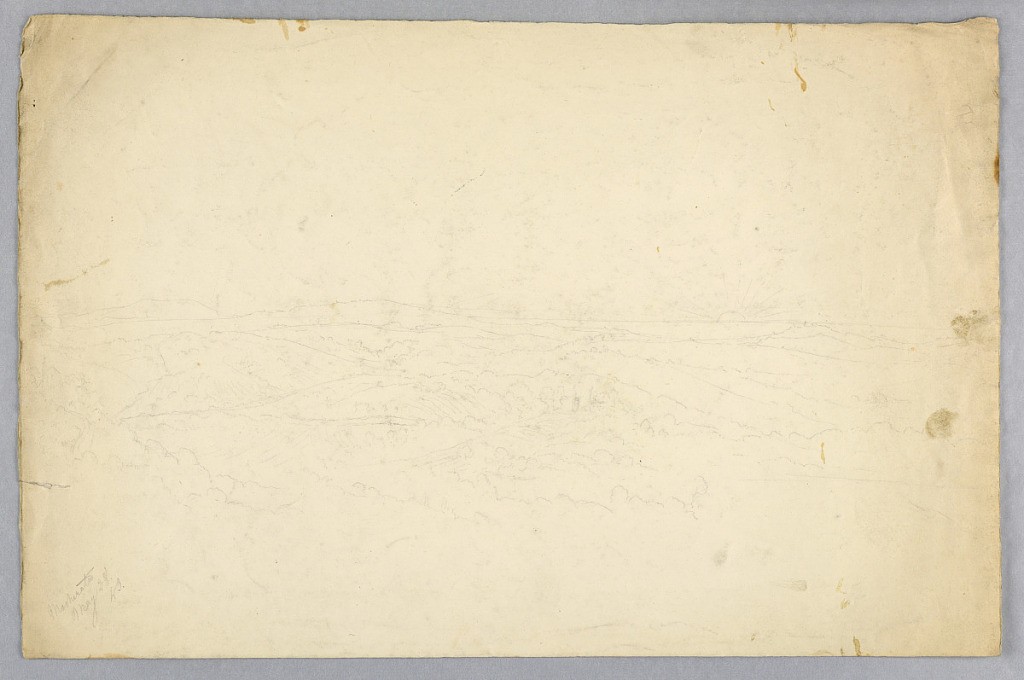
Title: Landscape Sketch
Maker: Daniel Huntington, American, 1816–1906
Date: May 28, 1853
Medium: Graphite on cream wove paper
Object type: Drawing
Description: Mountains, from a hill, with sun rising or setting at right. Very light lines. A name on verso, lower left.